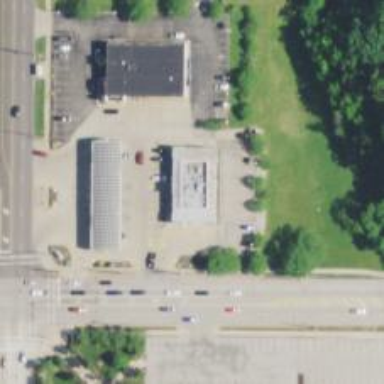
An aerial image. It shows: Convenience shop.